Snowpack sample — Snodgrass Mountain, Crested Butte, Colorado (2/4/25, 12:06 PM MST)
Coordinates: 38.923, -106.968
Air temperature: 35 °F
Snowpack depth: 80 cm
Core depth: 30 cm
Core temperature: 35.6 °F
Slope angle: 14°, slope face: 78°
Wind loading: low
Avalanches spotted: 0
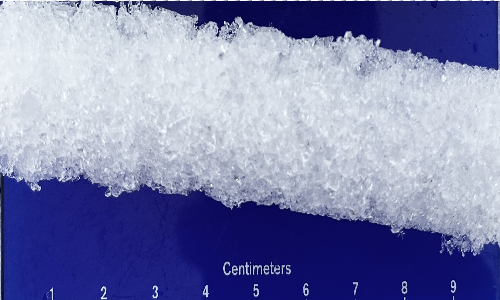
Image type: core
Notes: No avalanches nearby, unusually warm weather for the last month reported by residents, Collected 25 yards from treeline